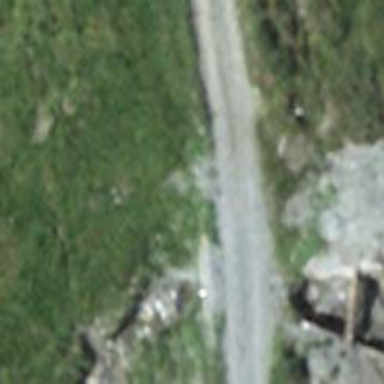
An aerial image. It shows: Culvert tunnel.